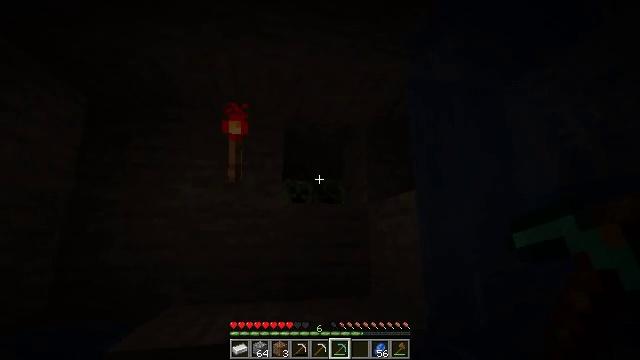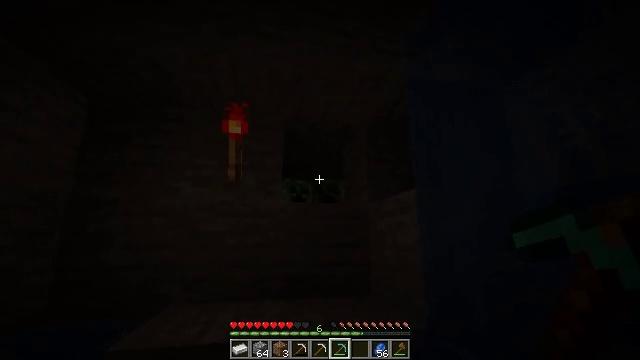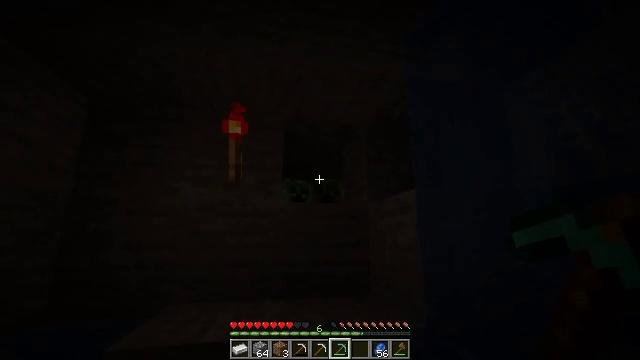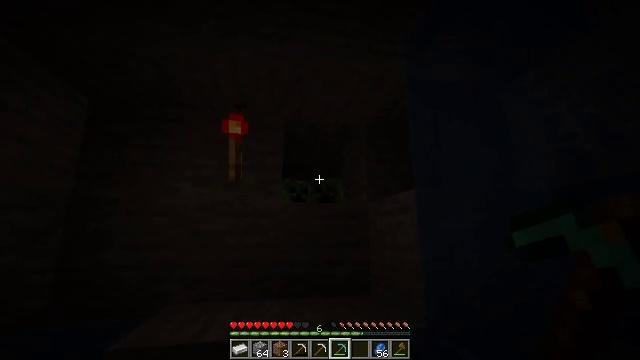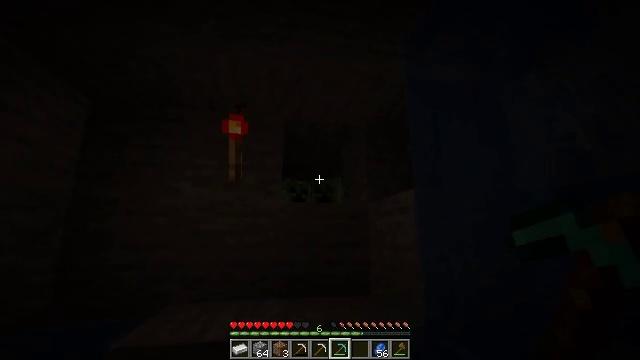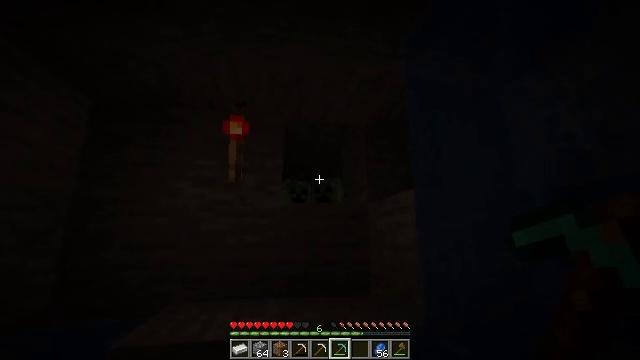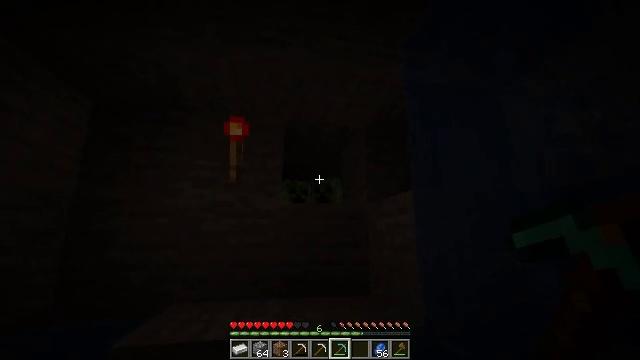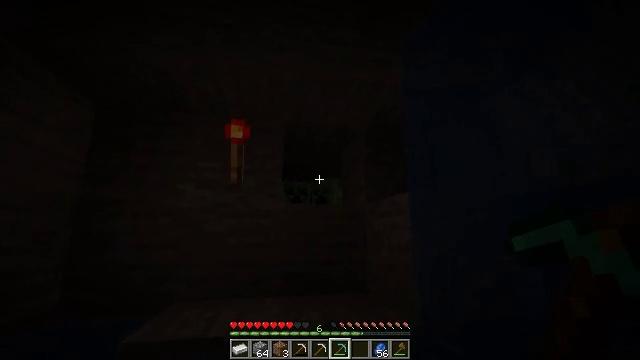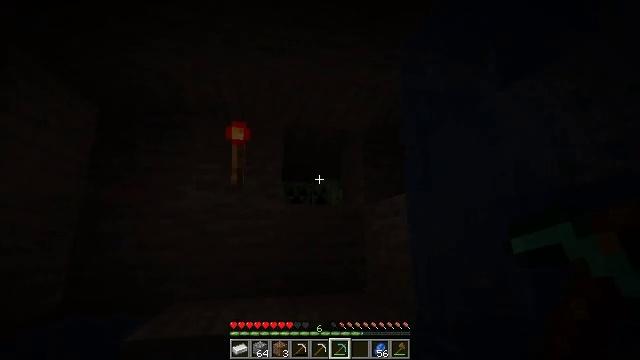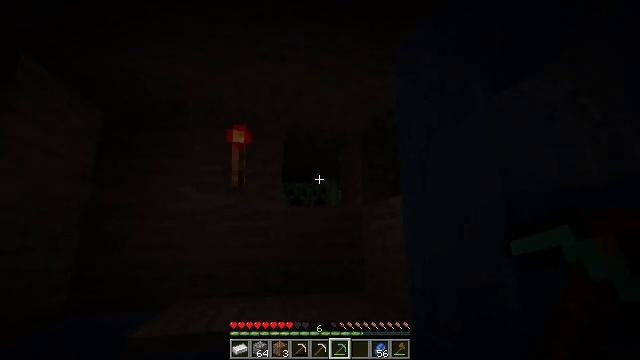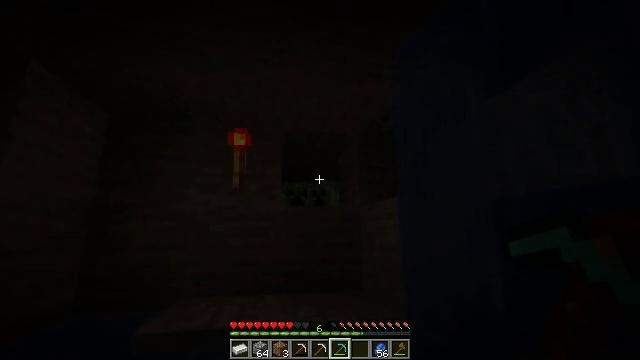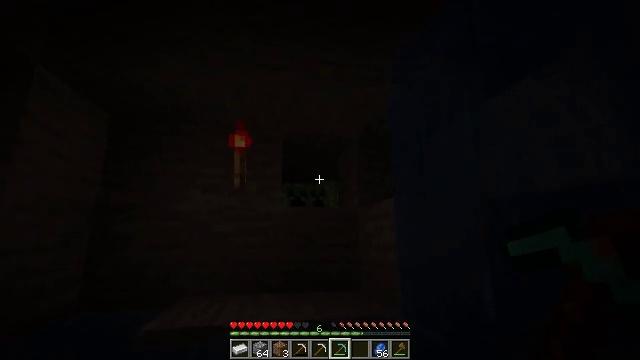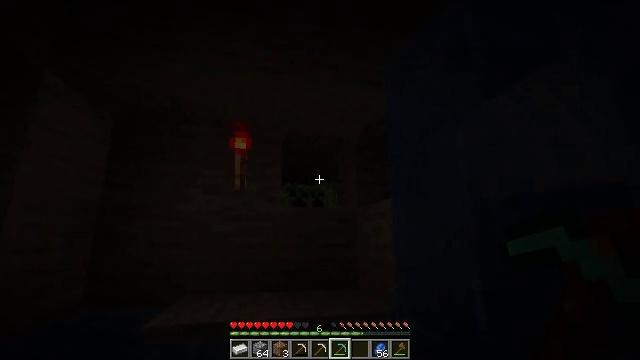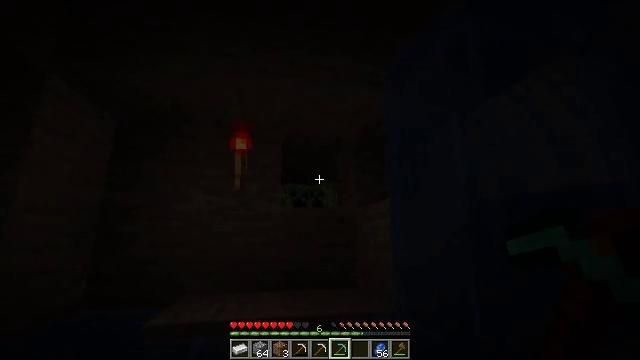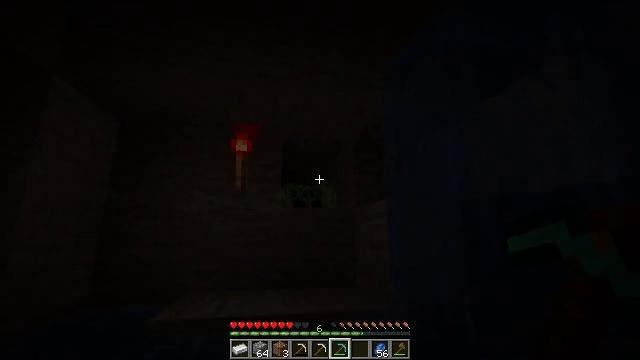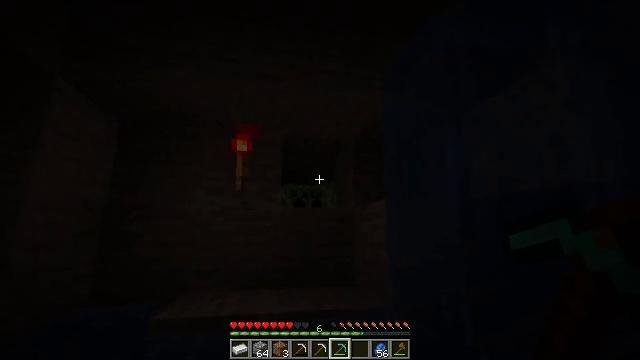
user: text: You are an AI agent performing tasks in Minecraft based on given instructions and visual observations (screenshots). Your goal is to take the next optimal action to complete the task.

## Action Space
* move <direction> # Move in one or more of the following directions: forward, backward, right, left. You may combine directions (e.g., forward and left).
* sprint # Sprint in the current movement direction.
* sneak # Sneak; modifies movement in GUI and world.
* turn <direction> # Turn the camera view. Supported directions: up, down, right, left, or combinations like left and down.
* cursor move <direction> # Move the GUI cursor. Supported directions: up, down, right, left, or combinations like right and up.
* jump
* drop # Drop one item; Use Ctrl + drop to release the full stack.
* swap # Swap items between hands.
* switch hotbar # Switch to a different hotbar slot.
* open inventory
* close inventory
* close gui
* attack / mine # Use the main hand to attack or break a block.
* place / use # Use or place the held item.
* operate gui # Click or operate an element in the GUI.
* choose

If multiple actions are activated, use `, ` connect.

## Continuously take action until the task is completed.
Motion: motion action
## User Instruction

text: Hunt the creeper.
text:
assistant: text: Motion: no_op
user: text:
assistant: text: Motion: no_op
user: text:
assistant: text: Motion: no_op
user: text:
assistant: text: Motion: no_op
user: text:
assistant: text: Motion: move back
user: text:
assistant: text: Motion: move back
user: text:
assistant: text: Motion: move back
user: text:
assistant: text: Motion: move back
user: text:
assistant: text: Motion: move back
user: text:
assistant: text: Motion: move back
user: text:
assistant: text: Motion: move back
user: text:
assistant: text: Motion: no_op
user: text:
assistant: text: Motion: no_op
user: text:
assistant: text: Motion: no_op
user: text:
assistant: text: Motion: move forward
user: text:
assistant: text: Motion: move forward
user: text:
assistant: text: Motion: move forward
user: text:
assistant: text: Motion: move forward
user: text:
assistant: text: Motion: move forward
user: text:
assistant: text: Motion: move forward
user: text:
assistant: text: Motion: move forward
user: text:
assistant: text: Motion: move forward
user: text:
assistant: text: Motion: move forward
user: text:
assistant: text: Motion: move forward
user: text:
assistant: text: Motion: move forward
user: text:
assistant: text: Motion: move forward
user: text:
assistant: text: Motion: move forward
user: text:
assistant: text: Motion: move forward
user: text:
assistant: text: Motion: move forward, attack / mine
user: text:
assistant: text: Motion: move forward, attack / mine